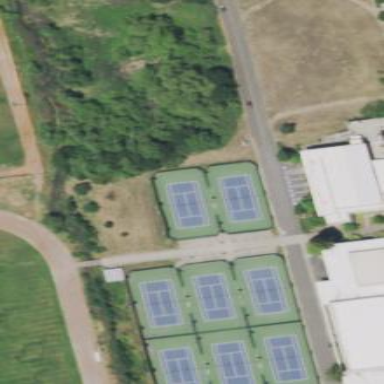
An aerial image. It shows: Tennis court on pitch.